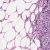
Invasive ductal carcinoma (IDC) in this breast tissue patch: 1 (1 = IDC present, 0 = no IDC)